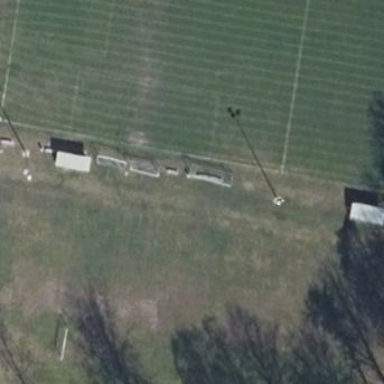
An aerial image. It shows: Grass pitch designated for soccer.